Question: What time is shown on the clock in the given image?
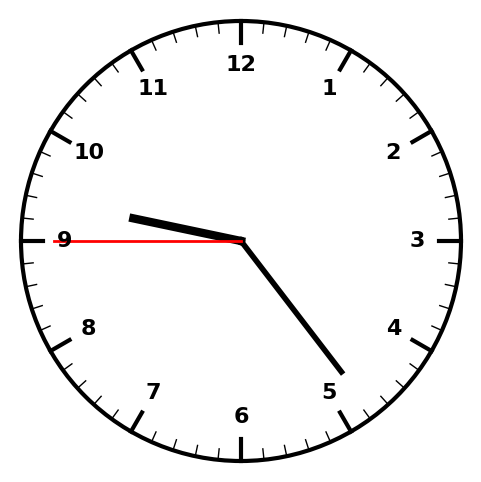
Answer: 09:23:45